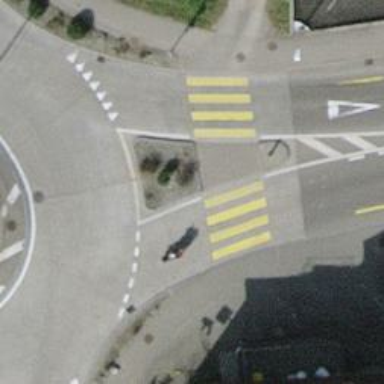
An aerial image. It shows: Zebra crossing at uncontrolled and marked intersection.